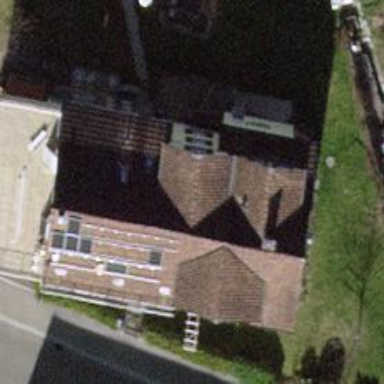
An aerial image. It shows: Detached building.